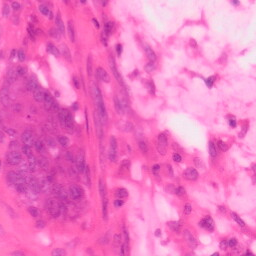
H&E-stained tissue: Colon